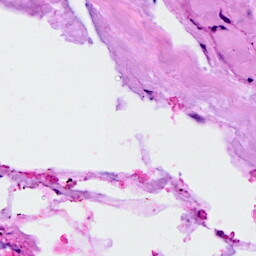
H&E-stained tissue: Breast